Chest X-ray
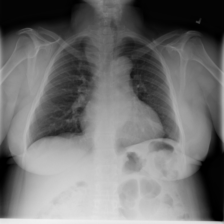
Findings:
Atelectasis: negative
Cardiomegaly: negative
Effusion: negative
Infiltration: negative
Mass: negative
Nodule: negative
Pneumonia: negative
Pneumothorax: negative
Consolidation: negative
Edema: negative
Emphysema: negative
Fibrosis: negative
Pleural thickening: negative
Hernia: negative